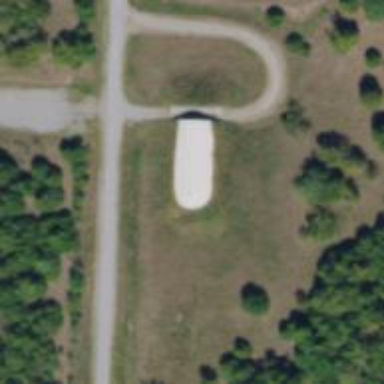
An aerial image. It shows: Military bunker.